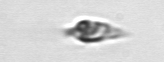
Label: Oxytoxum